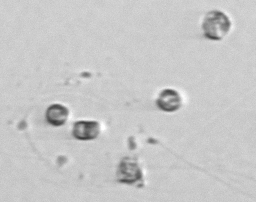
Label: Thalassiosira_sp_aff_mala